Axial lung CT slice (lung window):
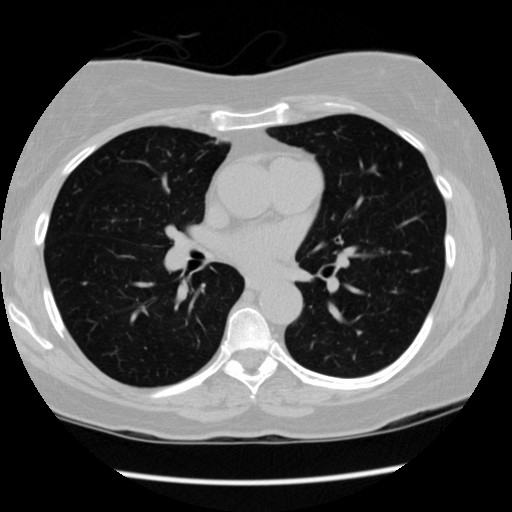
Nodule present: no